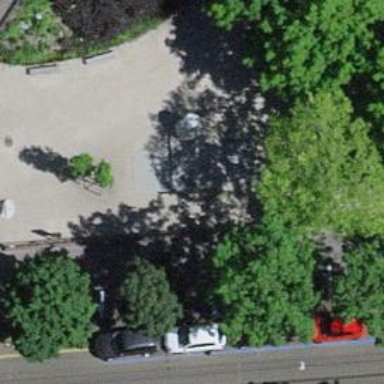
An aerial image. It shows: Playground featuring basket swing.